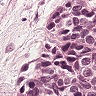
Metastatic tissue present: yes